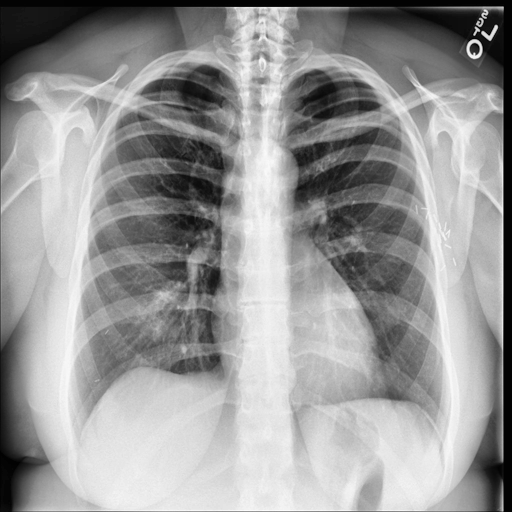
Finding: NORMAL